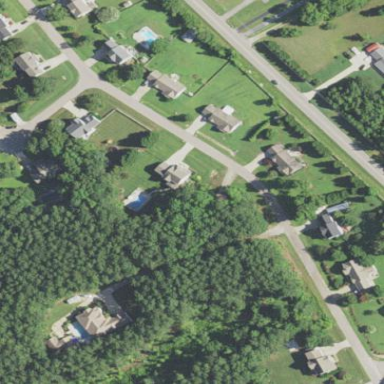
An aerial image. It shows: Residential neighbourhood.